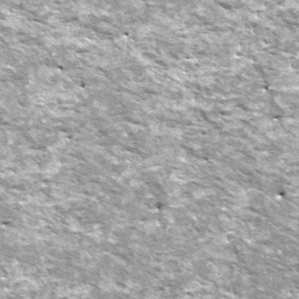
Label: frost